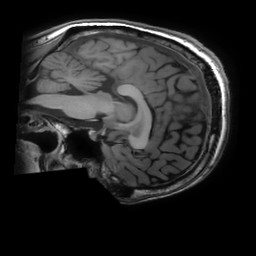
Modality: T1w
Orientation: sagittal
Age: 29
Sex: male
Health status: healthy
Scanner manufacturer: ge
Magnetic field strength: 3 T
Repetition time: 0.008192 s
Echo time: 0.003048 s